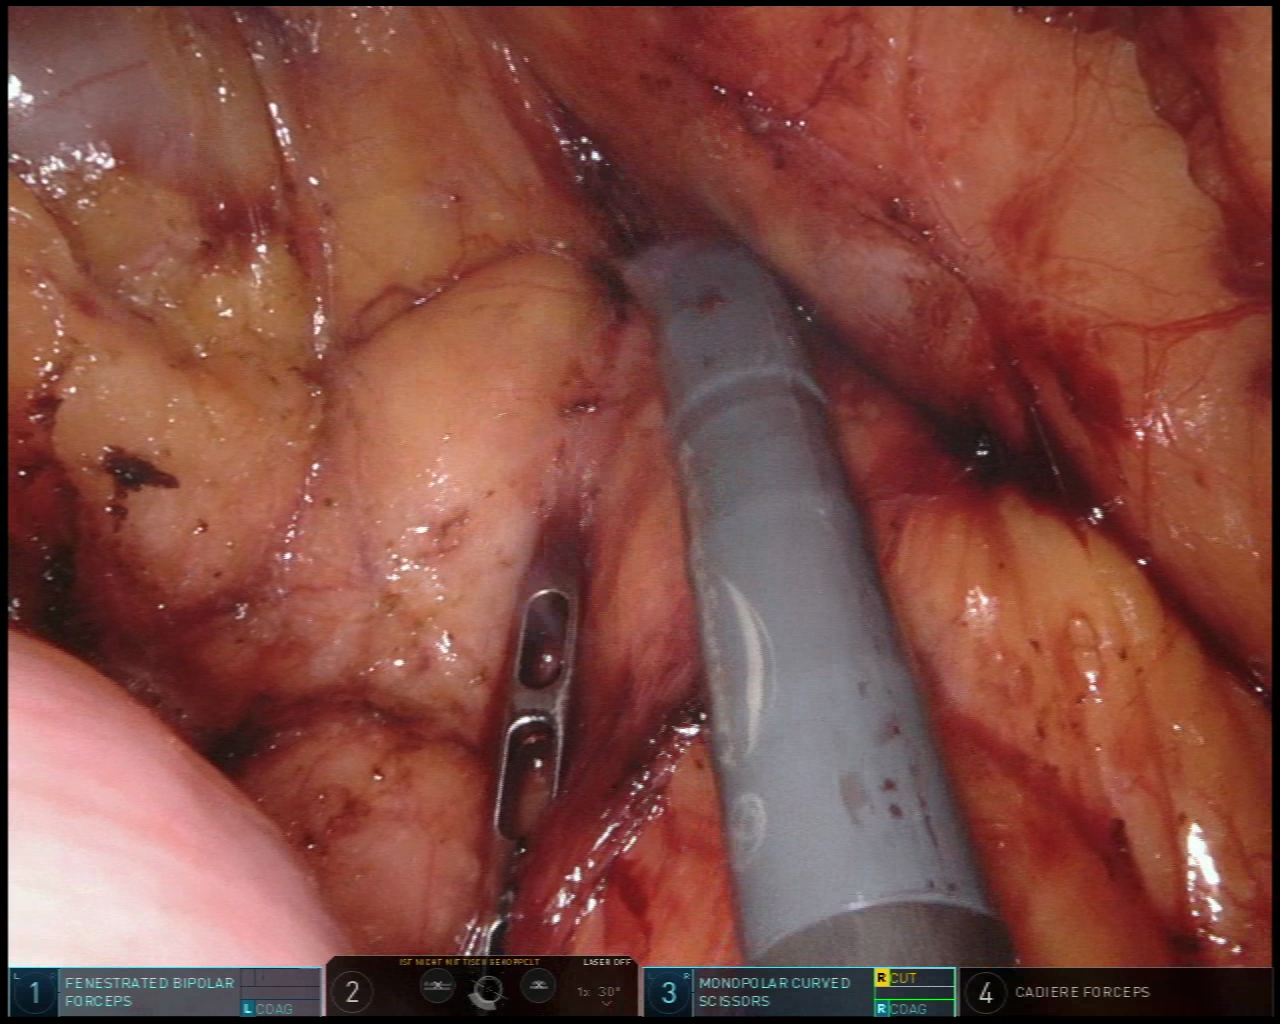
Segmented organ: stomach
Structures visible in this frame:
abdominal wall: no
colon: no
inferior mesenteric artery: no
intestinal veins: no
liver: no
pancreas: no
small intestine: yes
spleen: no
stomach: yes
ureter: no
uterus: no
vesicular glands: no